高三 · 组合几何学
16. 如图, 在 $\triangle \mathrm{ABC}$ 中, $\mathrm{E}$ 为中线 $\mathrm{AD}$ 上的一点, $\frac{\mathrm{DE}}{\mathrm{AE}}=\frac{1}{2}$, 连接 $\mathrm{BE}$ 并延长, 交 $\mathrm{AC}$ 于点 $\mathrm{F}$, 求证: $\mathrm{AF}=\mathrm{CF}$.

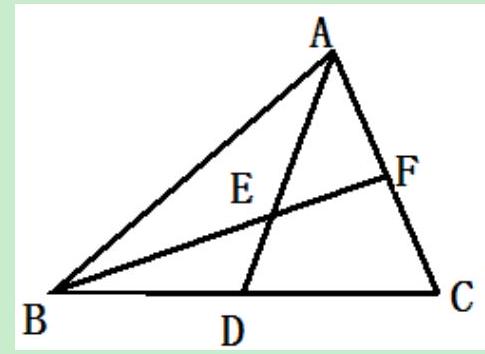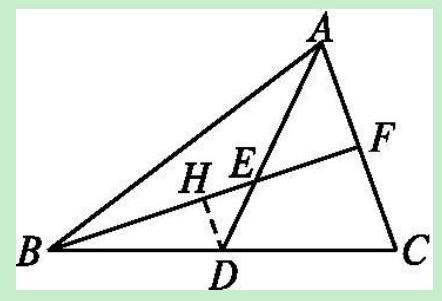
答案: 证明：过点 $\mathrm{D}$ 作 $\mathrm{DH} / / \mathrm{AC}$, 交 $\mathrm{BF}$ 于点 $\mathrm{H}$,如图.

$\because \mathrm{D}$ 是 $\mathrm{BC}$ 的中点,

$\therefore \frac{\mathrm{DH}}{\mathrm{CF}}=\frac{\mathrm{BD}}{\mathrm{BC}}=\frac{1}{2}$.

$\because \frac{\mathrm{DE}}{\mathrm{AE}}=\frac{1}{2}, \therefore \frac{\mathrm{DE}}{\mathrm{AE}}=\frac{\mathrm{DH}}{\mathrm{CF}}$.

又 $\because \mathrm{DH} / / \mathrm{AF}, \therefore \frac{\mathrm{DH}}{\mathrm{AF}}=\frac{\mathrm{DE}}{\mathrm{AE}}=\frac{1}{2}$.
$\therefore \frac{\mathrm{DH}}{\mathrm{AF}}=\frac{\mathrm{DH}}{\mathrm{CF}}, \therefore \mathrm{AF}=\mathrm{CF}$.
解析: : 分析: 本题主要考查了平行线分线段成比例定理, 解决问题的关键是条件 $\frac{\mathrm{DE}}{\mathrm{AE}}=\frac{1}{2}$ 的应用,通过作平行线,证明 $\frac{\mathrm{x}}{\mathrm{AF}}=\frac{\mathrm{X}}{\mathrm{FC}}$, 其中 $\mathrm{x}$ 是某条线段.